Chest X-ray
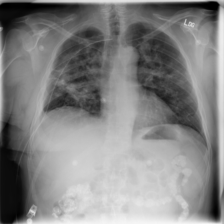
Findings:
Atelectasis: negative
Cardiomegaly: negative
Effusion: negative
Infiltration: negative
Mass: negative
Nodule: negative
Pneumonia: negative
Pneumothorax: negative
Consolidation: negative
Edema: negative
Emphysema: negative
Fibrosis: negative
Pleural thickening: negative
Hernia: negative